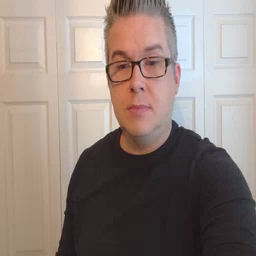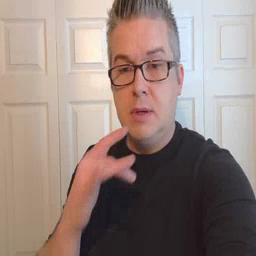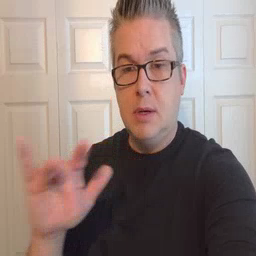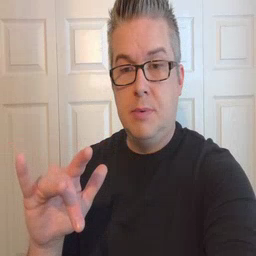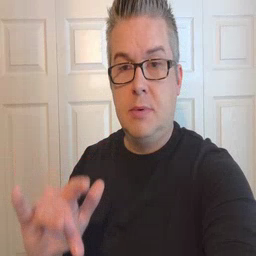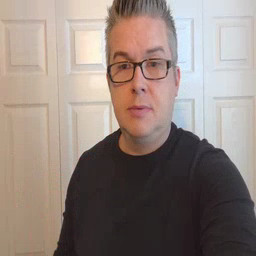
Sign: empty